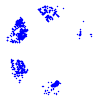
Particle: pion